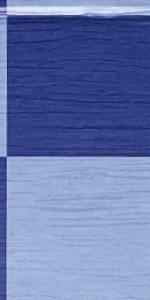
Label: Empty